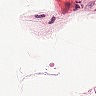
Metastatic tissue present: no